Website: ulta-beauty
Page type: delivery-shipping
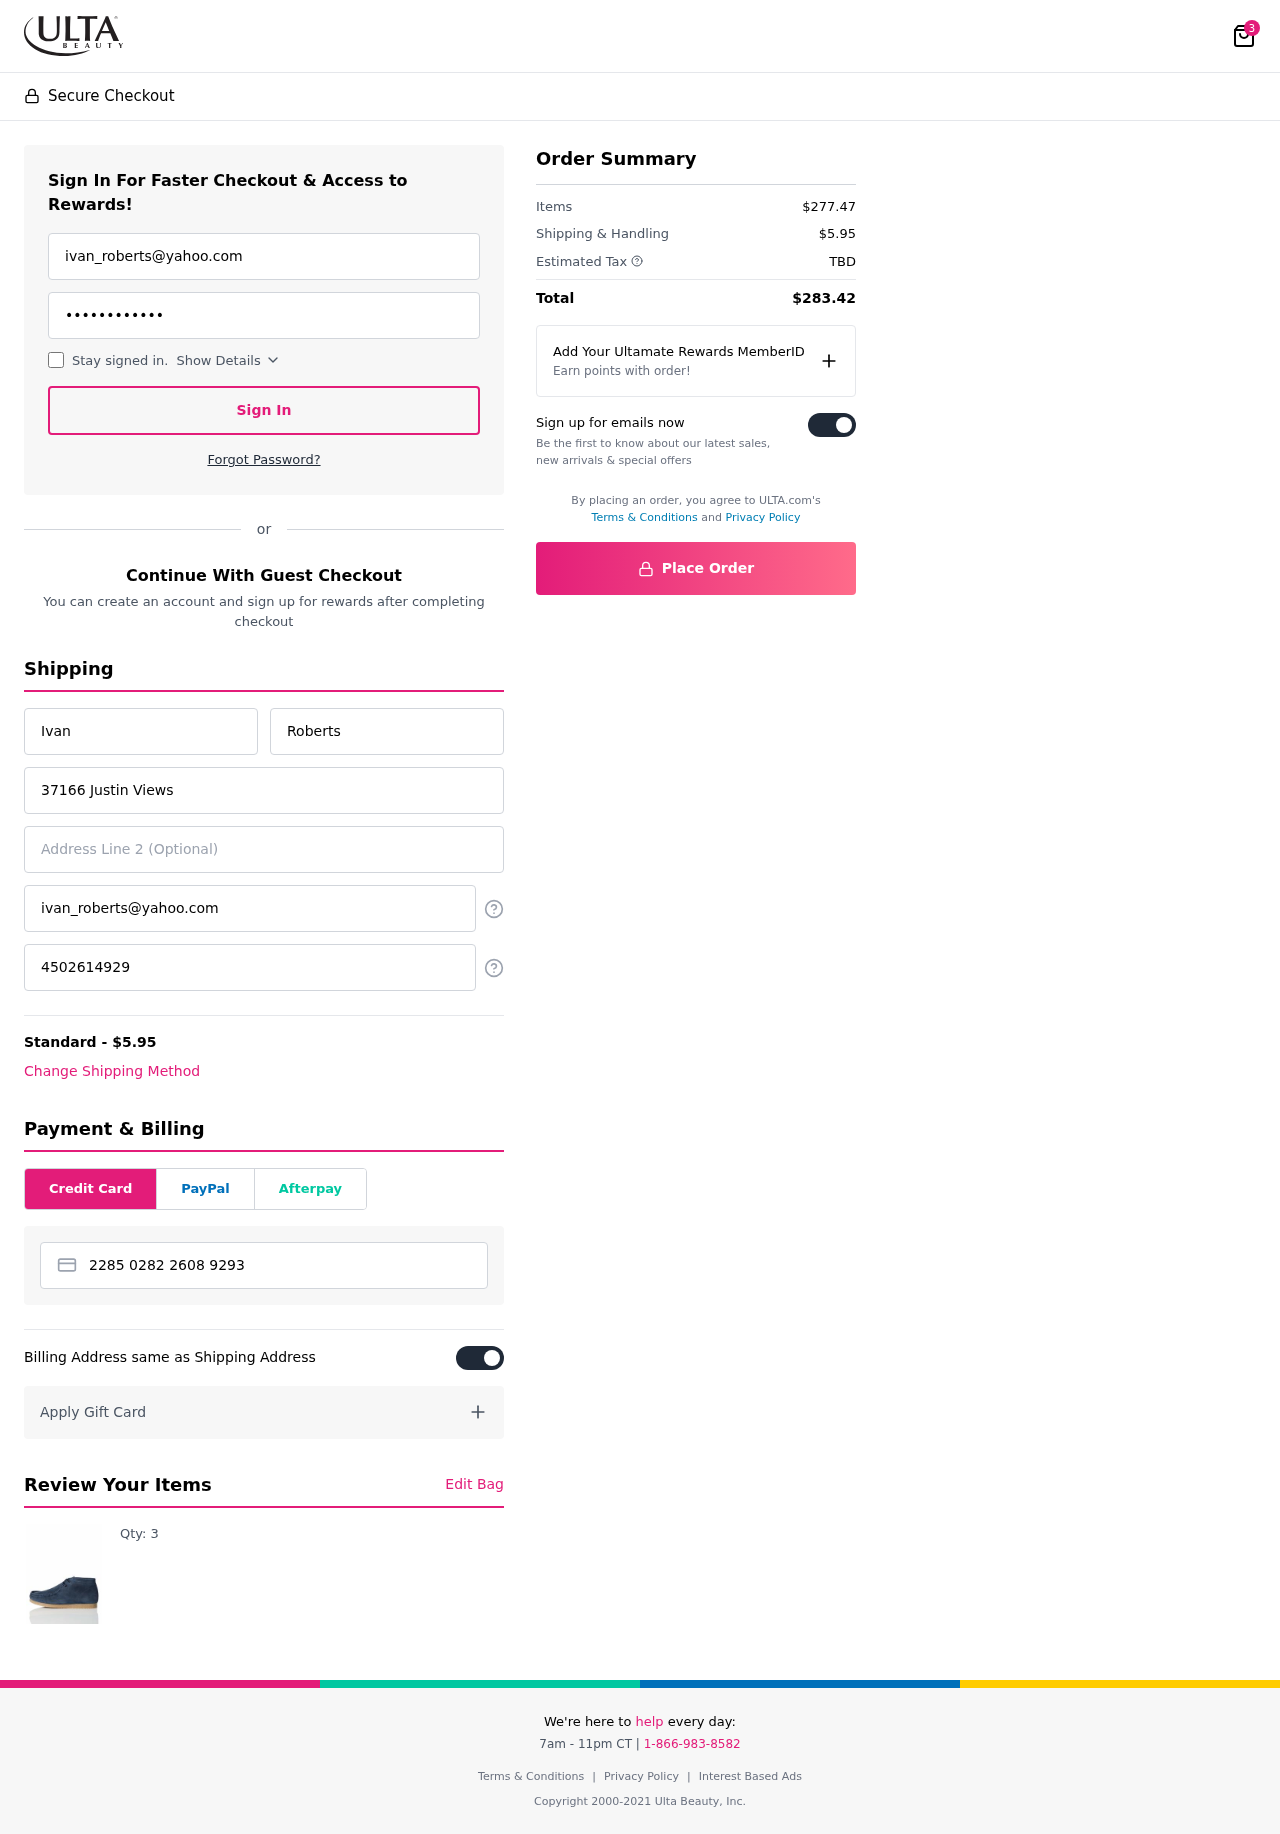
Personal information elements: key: PII_CARD_NUMBER
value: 2285 0282 2608 9293
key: PII_EMAIL
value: ivan_roberts@yahoo.com
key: PII_EMAIL2
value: ivan_roberts@yahoo.com
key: PII_FIRSTNAME
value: Ivan
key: PII_LASTNAME
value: Roberts
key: PII_PHONE
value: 4502614929
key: PII_STREET
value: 37166 Justin Views
Product elements: key: PRODUCT1_QUANTITY
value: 3
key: PRODUCT1
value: Qty: 3
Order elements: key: ORDER_NUM_ITEMS
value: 3
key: ORDER_SHIPPING_COST
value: $5.95
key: ORDER_SUBTOTAL
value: $277.47
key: ORDER_TAX
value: TBD
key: ORDER_TOTAL
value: $283.42